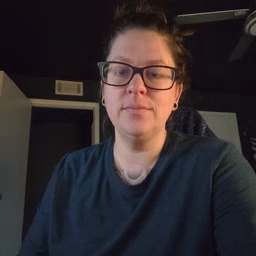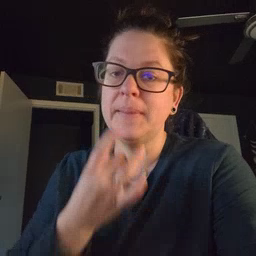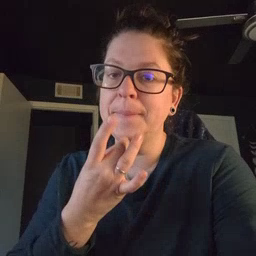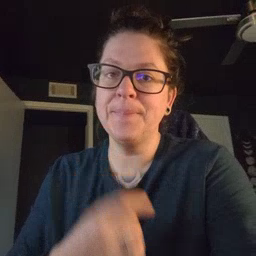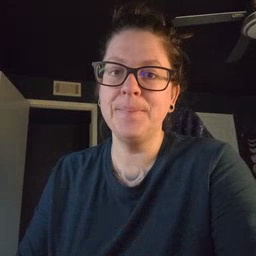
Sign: lamp